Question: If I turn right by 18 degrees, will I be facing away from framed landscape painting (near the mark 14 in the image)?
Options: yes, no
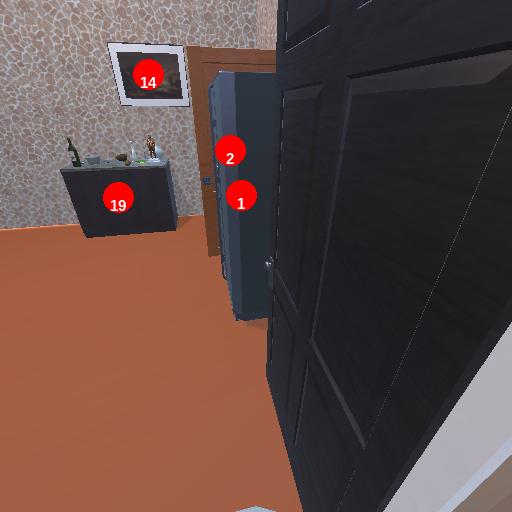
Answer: yes